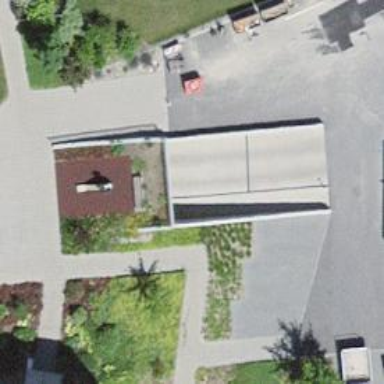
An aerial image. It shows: Parking entrance.